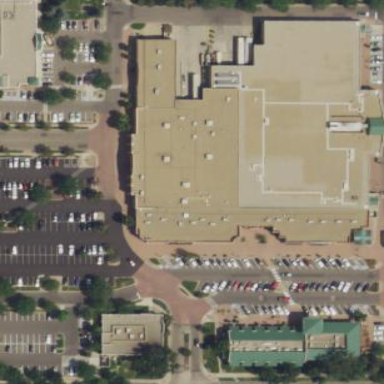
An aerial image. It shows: Building.